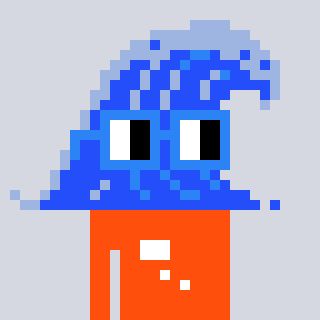
a pixel art character with square blue glasses, a wave-shaped head and a orange-colored body on a cool background